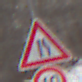
Verkehrszeichen: EinseitigVerengteFahrbahnRechts
Zusatzzeichen unten: Geschwindigkeit60
Umgebung: Outdoor, Nature
Tageszeit: MorningAfternoon
Wetter: PartlyCloudy
Licht: Natural
Jahreszeit: Winter
Kontrast: HighContrast